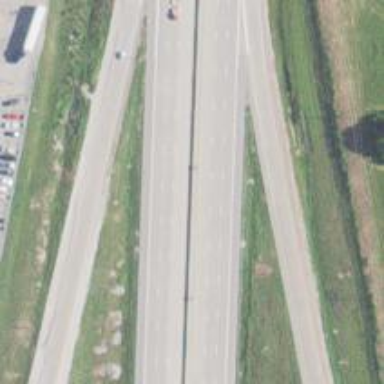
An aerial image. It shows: Motorway.